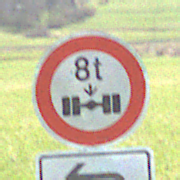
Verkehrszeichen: TatsaechlicheAchslast
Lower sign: RichtungsangabeDurchPfeile2
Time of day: MorningAfternoon
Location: Outdoor (Nature)
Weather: PartlyCloudy
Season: NotSpecified
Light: Natural